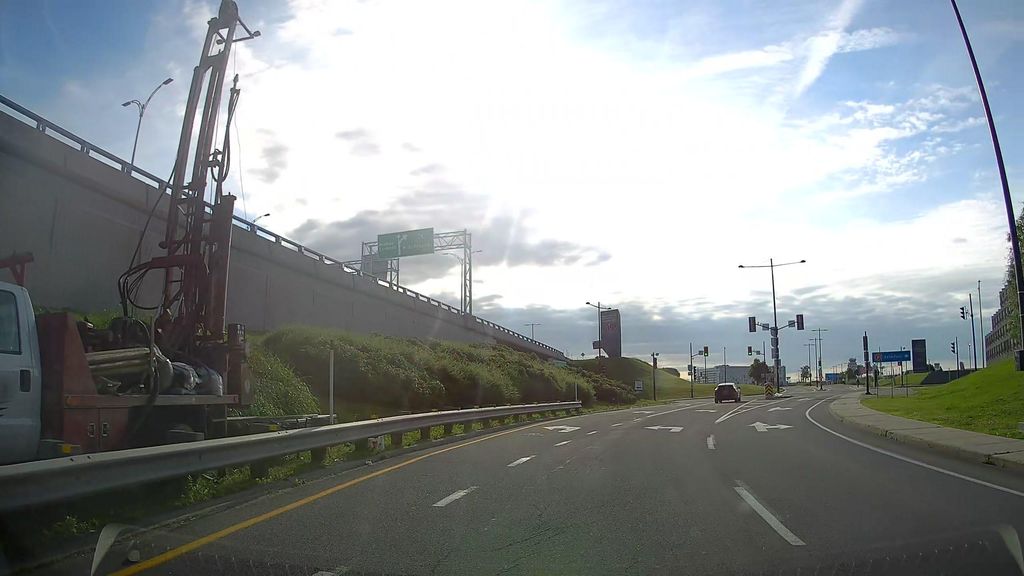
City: montreal